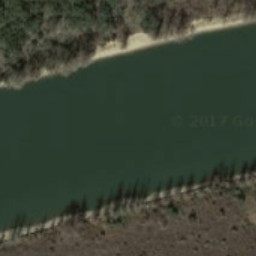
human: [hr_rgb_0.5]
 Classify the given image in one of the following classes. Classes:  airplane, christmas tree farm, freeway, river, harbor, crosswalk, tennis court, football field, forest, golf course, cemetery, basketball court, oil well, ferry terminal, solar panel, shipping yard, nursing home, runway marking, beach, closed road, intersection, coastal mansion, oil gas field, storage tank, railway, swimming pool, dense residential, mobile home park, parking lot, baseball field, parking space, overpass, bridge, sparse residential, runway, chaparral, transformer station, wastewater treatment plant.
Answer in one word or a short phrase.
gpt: river